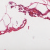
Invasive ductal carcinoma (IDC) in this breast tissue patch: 0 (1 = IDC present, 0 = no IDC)